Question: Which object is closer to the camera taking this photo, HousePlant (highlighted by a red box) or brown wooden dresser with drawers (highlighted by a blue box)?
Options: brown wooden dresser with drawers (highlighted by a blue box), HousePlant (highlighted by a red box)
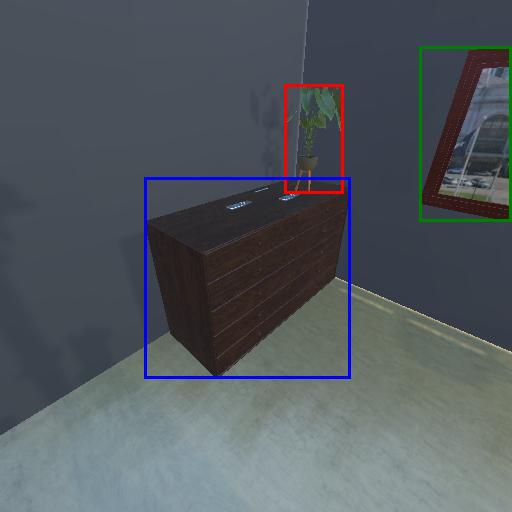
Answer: brown wooden dresser with drawers (highlighted by a blue box)